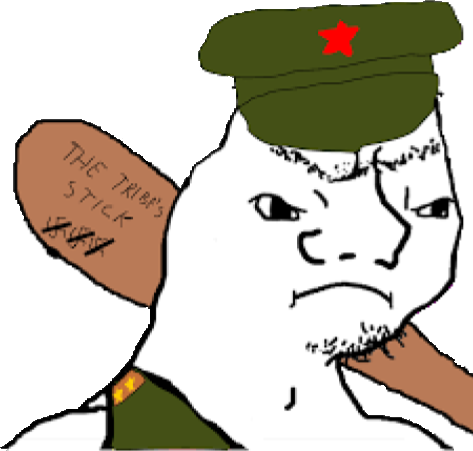
Label: 5_Grug